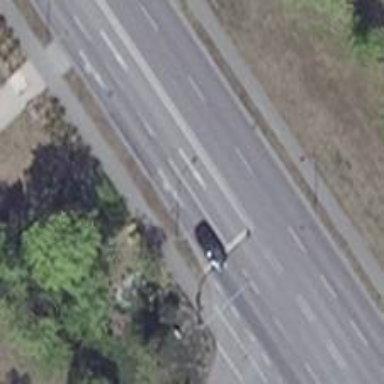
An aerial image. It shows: Primary highway with asphalt surface. It has sidewalks on both sides and cycle track.